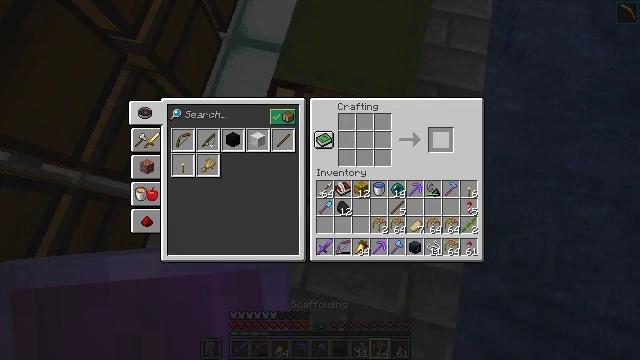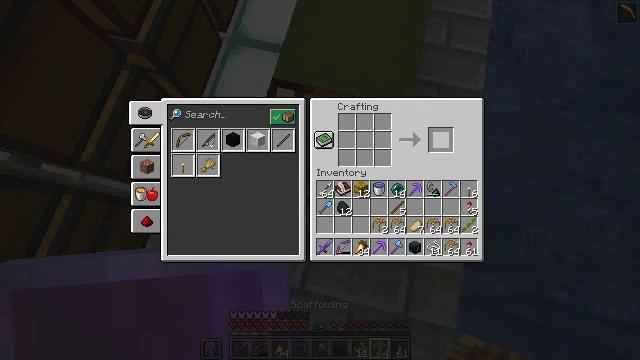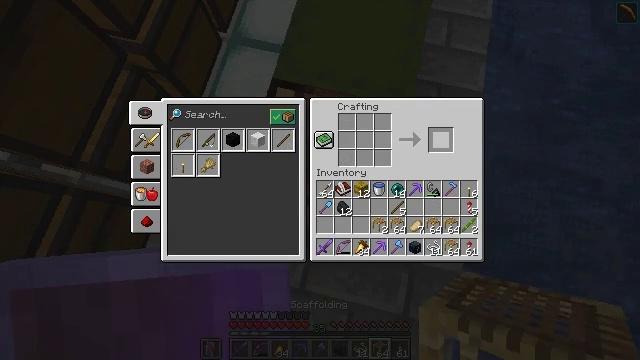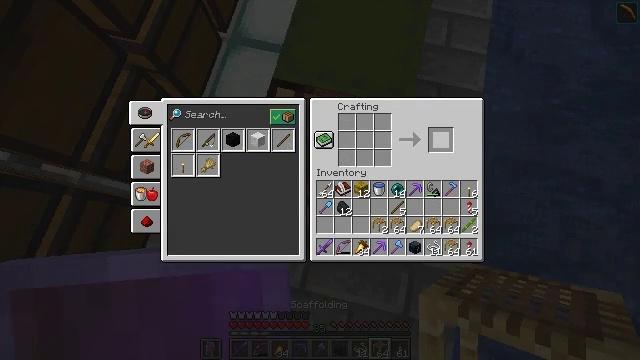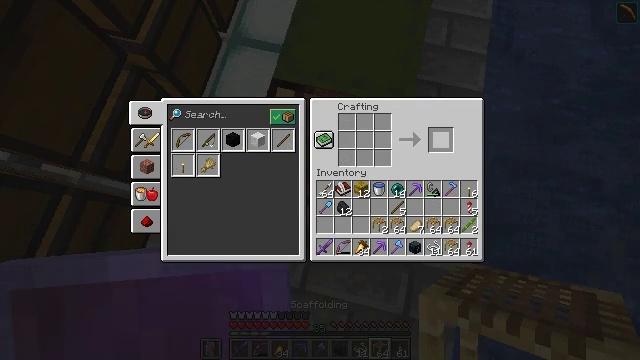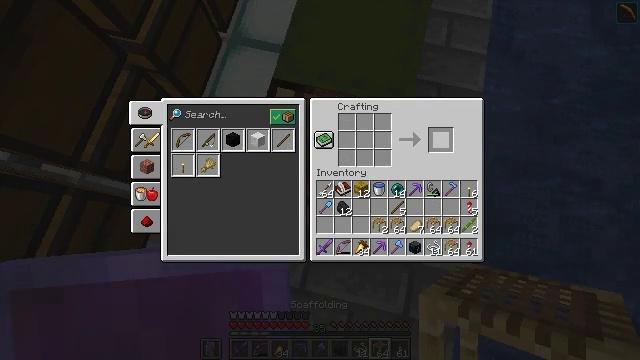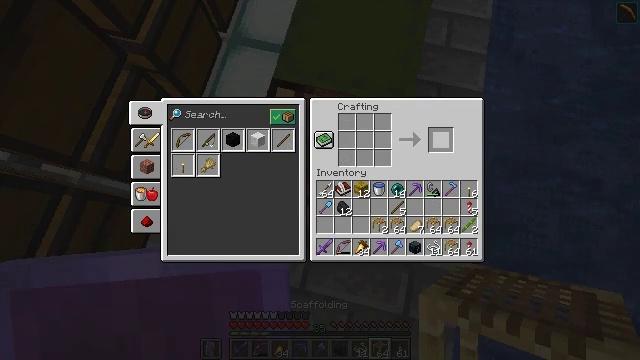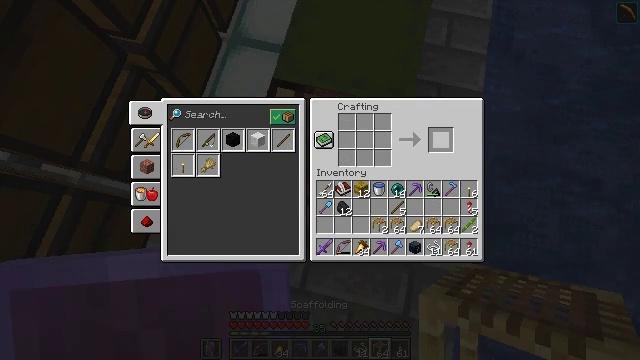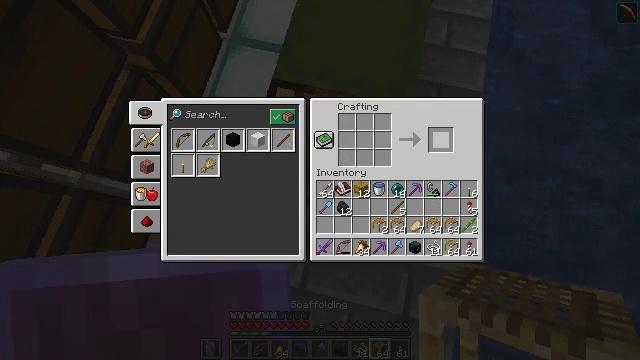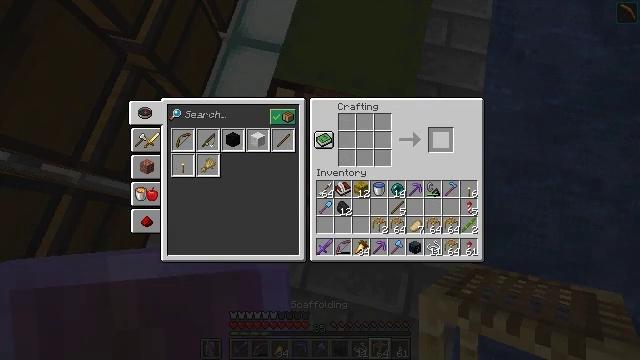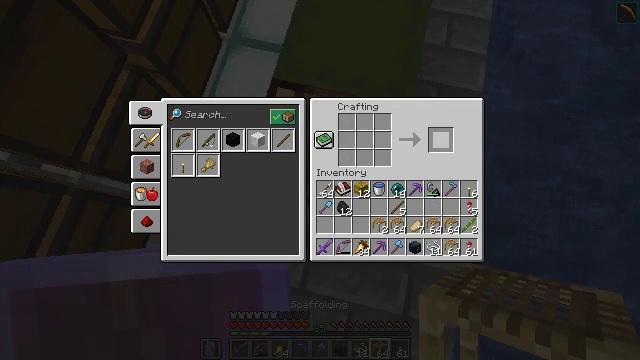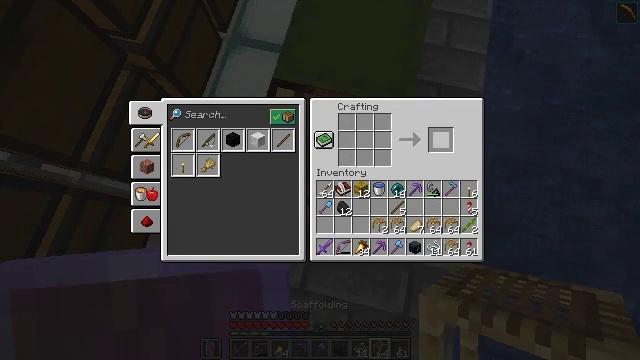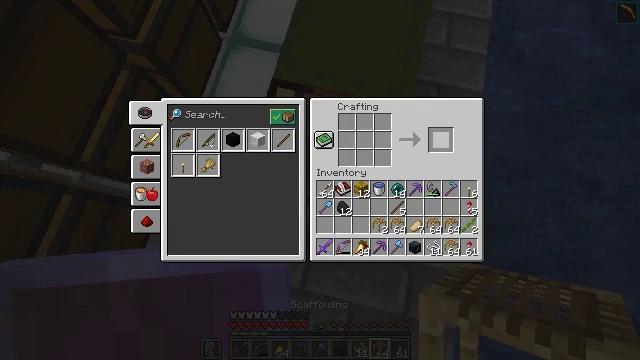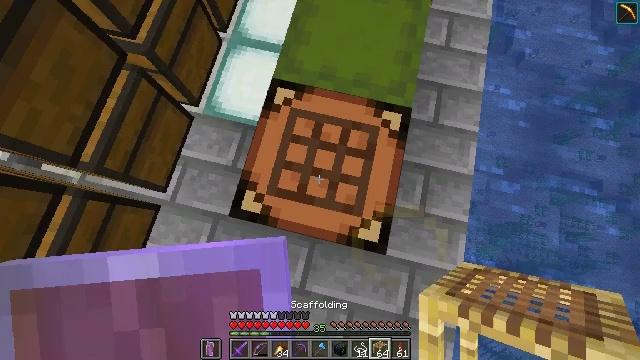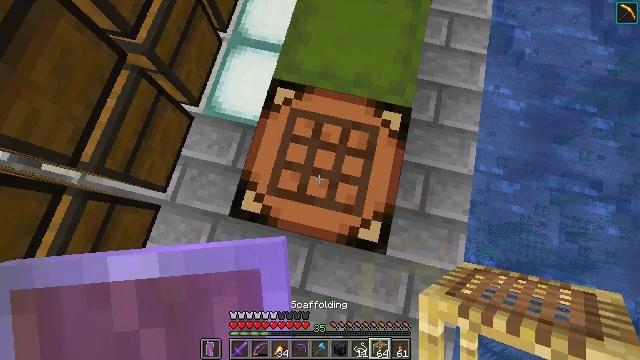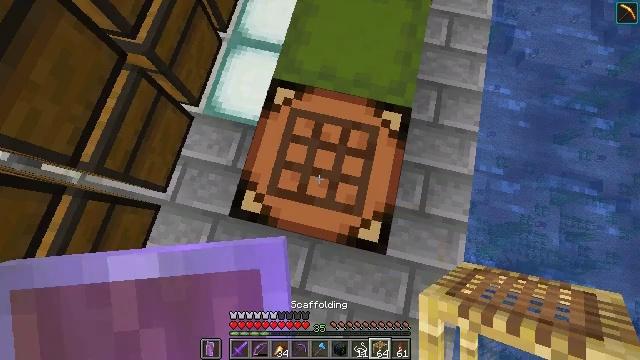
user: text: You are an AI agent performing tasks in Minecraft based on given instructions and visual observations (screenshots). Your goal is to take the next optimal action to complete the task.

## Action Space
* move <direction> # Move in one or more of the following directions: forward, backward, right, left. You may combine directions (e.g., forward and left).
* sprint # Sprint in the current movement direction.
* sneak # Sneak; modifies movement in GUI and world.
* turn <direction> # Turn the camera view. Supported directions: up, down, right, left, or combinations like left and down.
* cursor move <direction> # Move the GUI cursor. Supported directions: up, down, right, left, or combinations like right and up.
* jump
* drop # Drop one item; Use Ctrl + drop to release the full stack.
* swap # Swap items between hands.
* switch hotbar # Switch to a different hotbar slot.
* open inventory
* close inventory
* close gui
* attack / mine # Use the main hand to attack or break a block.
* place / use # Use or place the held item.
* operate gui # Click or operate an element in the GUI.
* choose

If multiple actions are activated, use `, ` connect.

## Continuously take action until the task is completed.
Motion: motion action
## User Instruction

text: Craft some scaffolding.
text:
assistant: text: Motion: sneak, operate gui
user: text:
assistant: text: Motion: sneak, operate gui
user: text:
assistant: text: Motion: sneak, operate gui
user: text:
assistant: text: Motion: sneak, operate gui
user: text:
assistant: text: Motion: sneak, operate gui
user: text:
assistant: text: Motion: sneak
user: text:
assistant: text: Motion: sneak
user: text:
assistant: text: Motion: no_op
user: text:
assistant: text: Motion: no_op
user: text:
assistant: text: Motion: no_op
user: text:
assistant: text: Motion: no_op
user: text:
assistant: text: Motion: no_op
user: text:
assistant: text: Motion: no_op
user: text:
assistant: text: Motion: no_op
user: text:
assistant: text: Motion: no_op
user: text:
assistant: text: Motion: turn right and up
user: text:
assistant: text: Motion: turn right and up
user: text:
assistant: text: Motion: turn right and up
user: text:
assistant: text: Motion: no_op
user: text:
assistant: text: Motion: no_op
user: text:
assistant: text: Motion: no_op
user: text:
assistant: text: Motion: no_op
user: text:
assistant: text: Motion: turn up
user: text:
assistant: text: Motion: turn up
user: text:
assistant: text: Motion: turn left and up
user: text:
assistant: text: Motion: turn up
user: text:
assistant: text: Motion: no_op
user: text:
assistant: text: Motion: no_op
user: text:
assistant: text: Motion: use / place
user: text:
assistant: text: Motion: use / place